Question: I'm trying to create a circular image view and used all libraries that available at this moment on github. At the end I tried this solution:
'''
<RelativeLayout xmlns:android="http://schemas.android.com/apk/res/android"
xmlns:tools="http://schemas.android.com/tools"
android:layout_width="fill_parent"
android:layout_height="fill_parent"
android:paddingBottom="@dimen/activity_vertical_margin"
android:paddingLeft="@dimen/activity_horizontal_margin"
android:paddingRight="@dimen/activity_horizontal_margin"
android:paddingTop="@dimen/activity_vertical_margin"
tools:context=".CompanyActivity"
android:background="@drawable/background">
<ScrollView
android:layout_width="match_parent"
android:layout_height="match_parent">
<RelativeLayout
android:layout_width="match_parent"
android:layout_height="match_parent"
android:clickable="true">
<com.example.bydlokoder.empatika.utils.BezelImageView
xmlns:app="http://schemas.android.com/apk/res-auto"
android:id="@+id/logo"
android:layout_width="@dimen/logo_width"
android:layout_height="@dimen/logo_height"
android:scaleType="fitCenter"
android:adjustViewBounds="true"
android:src="@mipmap/ic_launcher"
android:layout_centerHorizontal="true"
android:clickable="false"
android:elevation="1dp"
app:biv_maskDrawable="@drawable/circle_mask"
/>
<TextView
android:id="@+id/company_name"
android:layout_width="wrap_content"
android:layout_height="wrap_content"
android:layout_below="@+id/logo"
android:layout_centerHorizontal="true"
android:layout_marginTop="@dimen/activity_vertical_margin"
android:fontFamily="sans-serif-light"
android:text="@string/company_name"
android:textColor="@android:color/white"
android:textSize="@dimen/company_name_text_size"
android:textStyle="bold" />
<TextView
android:id="@+id/company_description"
android:layout_width="wrap_content"
android:layout_height="wrap_content"
android:layout_below="@+id/company_name"
android:layout_marginTop="@dimen/activity_doubled_vertical_margin"
android:fontFamily="sans-serif-light"
android:text="@string/company_description"
android:textColor="@android:color/white"
android:textSize="@dimen/company_description_text_size"
android:layout_centerHorizontal="true"/>
<Button
android:id="@+id/call_button"
android:layout_width="@dimen/button_width"
android:layout_height="@dimen/button_height"
android:layout_below="@+id/company_description"
android:layout_centerHorizontal="true"
android:layout_marginTop="@dimen/activity_doubled_vertical_margin"
android:background="@drawable/button_style"
android:drawableLeft="@android:drawable/ic_menu_call"
android:fontFamily="sans-serif-light"
android:textStyle="bold"
android:paddingLeft="@dimen/button_left_padding"
android:text="@string/call_button"
android:textSize="@dimen/button_text_size" />
<Button
android:id="@+id/email_button"
android:layout_width="@dimen/button_width"
android:layout_height="@dimen/button_height"
android:layout_below="@+id/call_button"
android:layout_centerHorizontal="true"
android:layout_marginTop="@dimen/activity_vertical_margin"
android:background="@drawable/button_style"
android:drawableLeft="@android:drawable/ic_dialog_email"
android:fontFamily="sans-serif-light"
android:textStyle="bold"
android:paddingLeft="@dimen/button_left_padding"
android:text="@string/email_button"
android:textSize="@dimen/button_text_size" />
<TextView
android:id="@+id/copyright"
android:layout_width="wrap_content"
android:layout_height="wrap_content"
android:layout_below="@+id/email_button"
android:layout_centerHorizontal="true"
android:layout_marginTop="@dimen/activity_doubled_vertical_margin"
android:text="@string/company_copyright"
android:textColor="@android:color/white"
android:textSize="@dimen/company_copyright_text_size" />
</RelativeLayout>
</ScrollView>
</RelativeLayout>
'''
Bit it gives me the same image that doesn't look well

I think that google should provide standart view for this purpose...
Any ideas how to solve this?
Java class can be found there <URL>
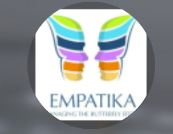
Answer: Make the image circular within a transparent/alpha square image area. There is no need to have a circular image view this way. Just an example below (save in PNG format with alpha/transparency)
<URL>